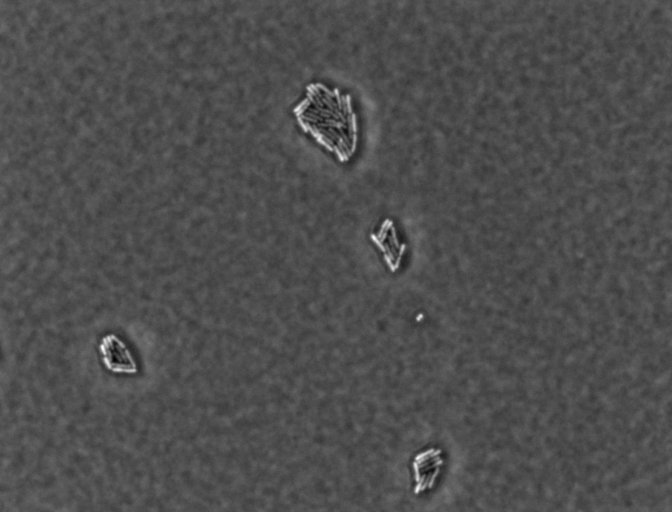
Salmonella enterica Enteritidis